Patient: sex F, age 31
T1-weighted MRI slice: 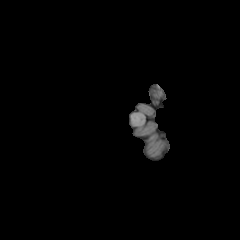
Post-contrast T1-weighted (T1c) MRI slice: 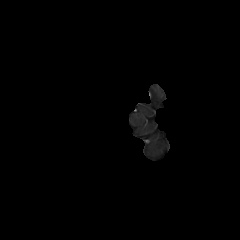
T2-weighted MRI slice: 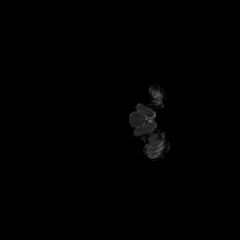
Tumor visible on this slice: no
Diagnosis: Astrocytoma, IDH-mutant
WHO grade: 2